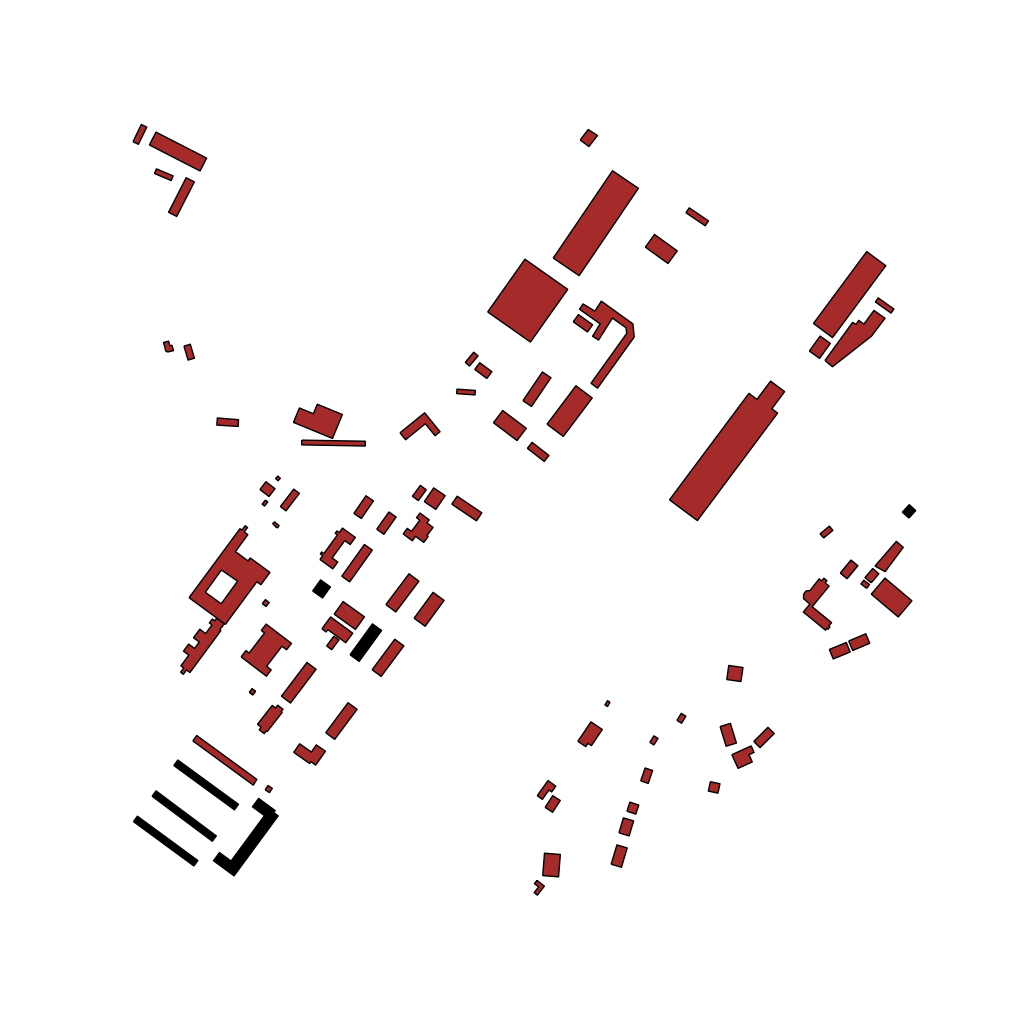
Tags: overhead vector_map, business, industrial, recreation, residential, special, soviet, high_rise, individual_rise, low_rise, density_1, Building, Facility, 1.0 km²